Question: Using cocos2d, I'm trying to replace a sprite (item in my code) with a particle system. This code is placed in my board class. This one works:
'''
// Draw the particles
CCParticleSystem *particles = [[CCParticleSystem alloc] initWithDictionary:_popParticles];
particles.position = ccpSub(item.position,ccp(160,160));
particles.autoRemoveOnFinish = TRUE;
[self addChild:particles];
'''
This one doesn't:
'''
// Draw the particles
CCParticleSystem *particles = [[CCParticleSystem alloc] initWithDictionary:_popParticles];
particles.position = item.position;
particles.autoRemoveOnFinish = TRUE;
[self addChild:particles];
'''
I tried player with this but without success:
'''
particles.positionType = CCPositionTypeMake(CCPositionUnitUIPoints, CCPositionUnitUIPoints, CCPositionReferenceCornerBottomLeft);
'''
My board is a 320x320 points CCSprite with anchor point set at 0.5, 0.5
When I log my item.position value, I get something relative to the bottom left corner of my board (from 30,30 to 290,290)
Is using ccpSub the correct way ?

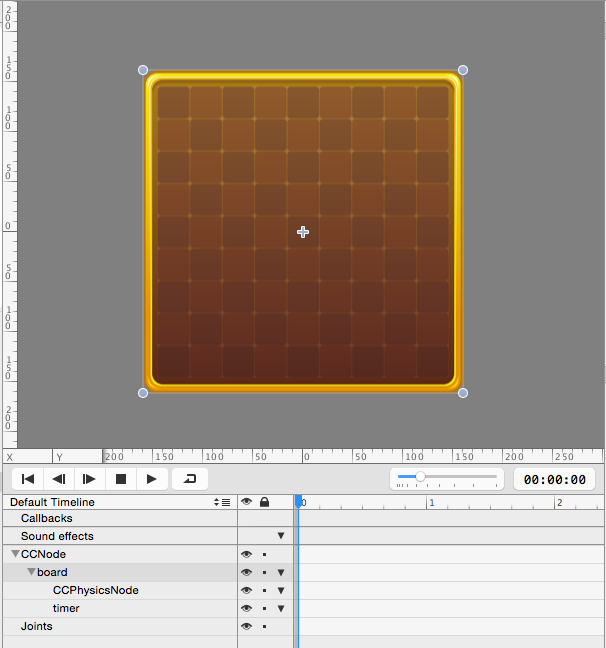
Answer: When you destroy a node you also destroy all of it's children nodes, you said you add your particle to 'item' then you destroy that 'item', which means you have no particle anymore.